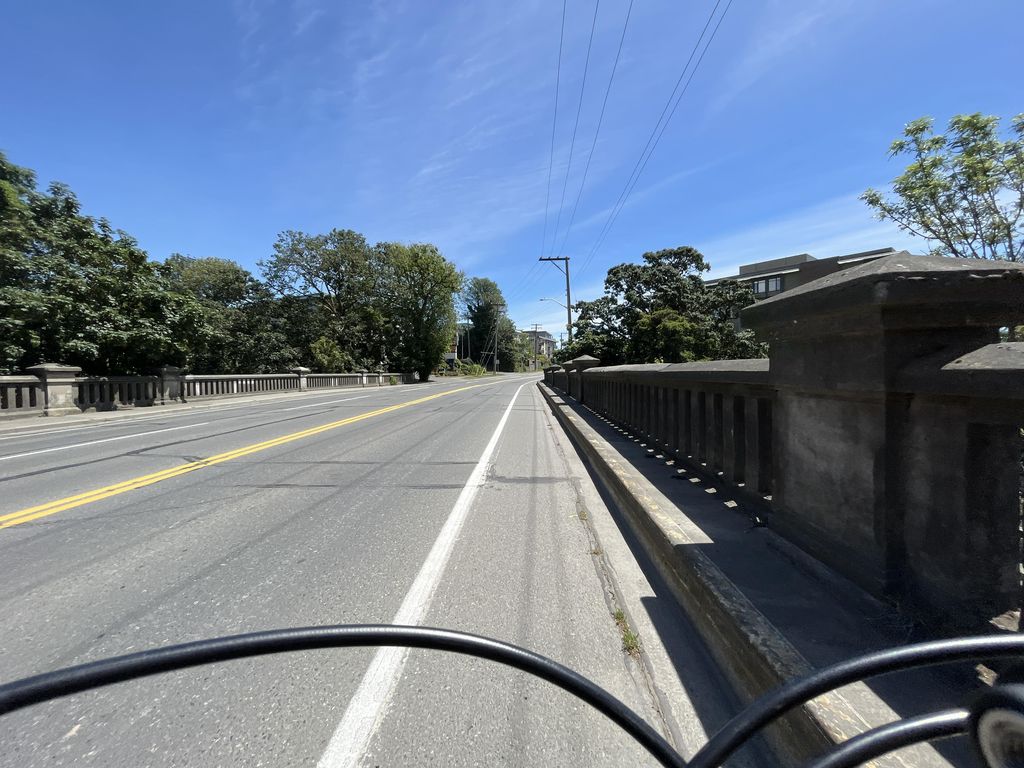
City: victoria